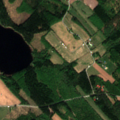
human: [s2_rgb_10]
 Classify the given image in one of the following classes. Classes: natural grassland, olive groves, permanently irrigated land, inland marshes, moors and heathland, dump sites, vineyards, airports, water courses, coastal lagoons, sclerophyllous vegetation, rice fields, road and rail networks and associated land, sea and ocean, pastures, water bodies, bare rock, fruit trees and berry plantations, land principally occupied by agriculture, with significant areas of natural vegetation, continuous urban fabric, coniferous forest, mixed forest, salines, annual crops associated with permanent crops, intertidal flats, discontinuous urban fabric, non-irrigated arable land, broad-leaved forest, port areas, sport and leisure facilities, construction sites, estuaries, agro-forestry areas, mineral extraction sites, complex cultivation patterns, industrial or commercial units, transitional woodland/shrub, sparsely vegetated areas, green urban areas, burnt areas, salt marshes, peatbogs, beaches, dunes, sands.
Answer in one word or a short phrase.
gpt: non-irrigated arable land, mixed forest, water bodies